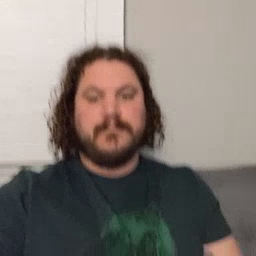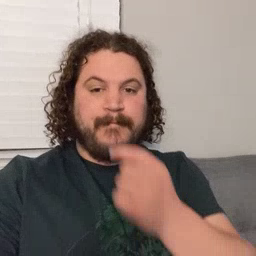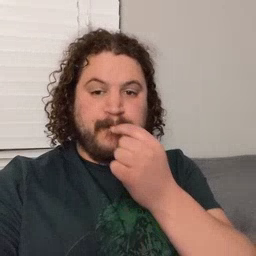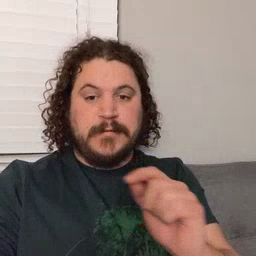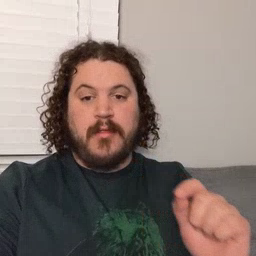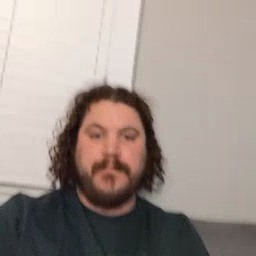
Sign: pencil